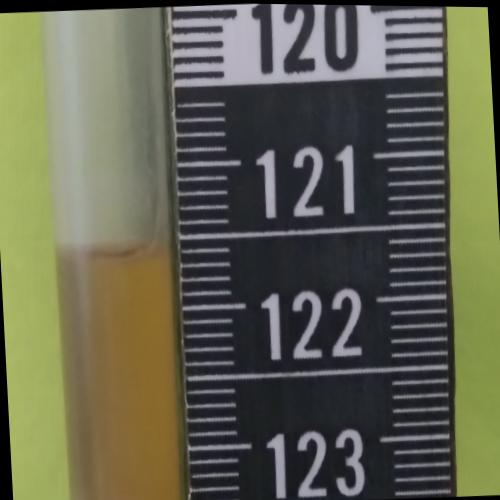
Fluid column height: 121.6 cm